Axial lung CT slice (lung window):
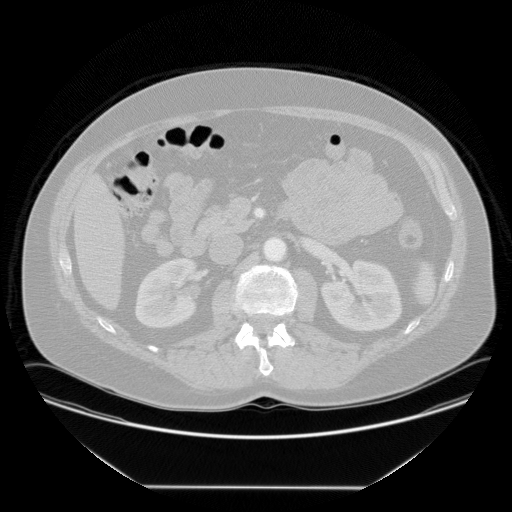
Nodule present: no